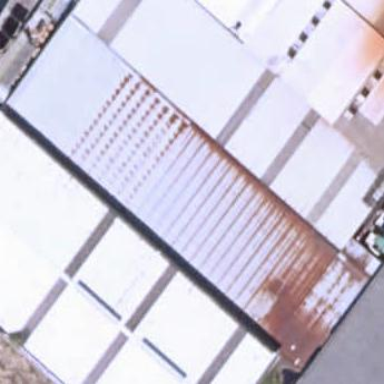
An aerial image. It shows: Industrial building.